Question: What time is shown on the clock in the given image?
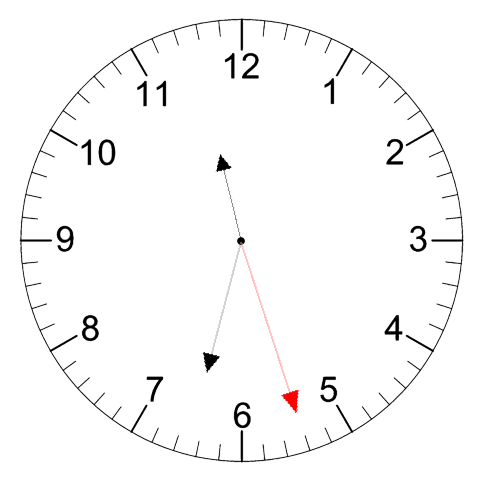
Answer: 11:32:27